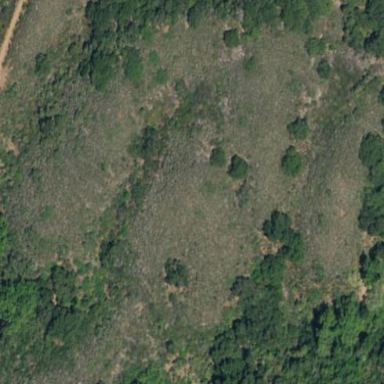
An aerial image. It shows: Area covered in scrub vegetation.